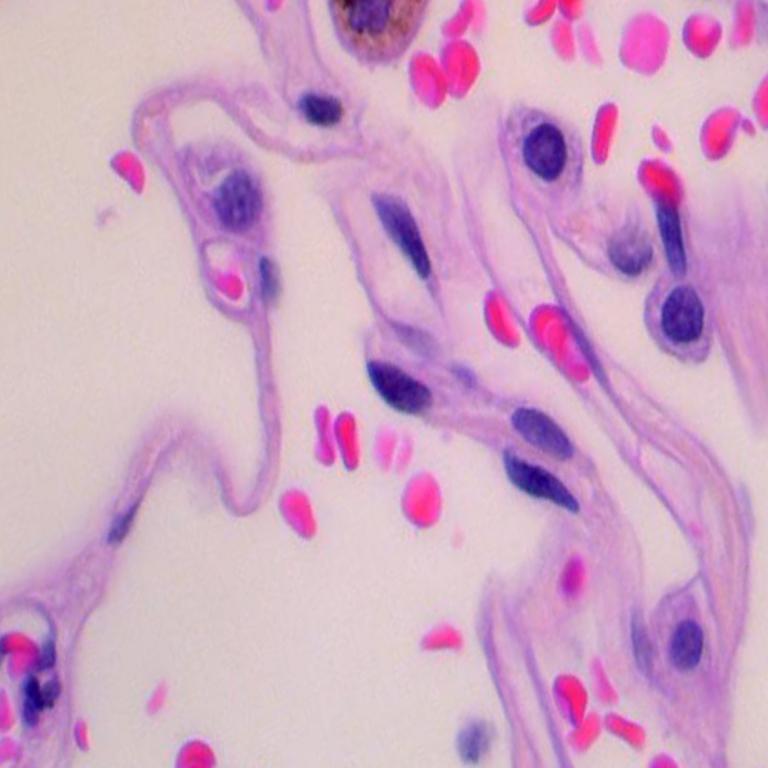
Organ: lung
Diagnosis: benign